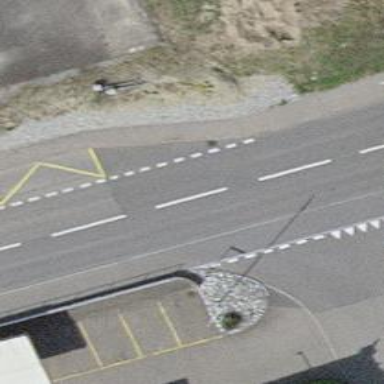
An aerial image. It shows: Public transport stop position.